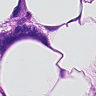
Metastatic tissue present: yes